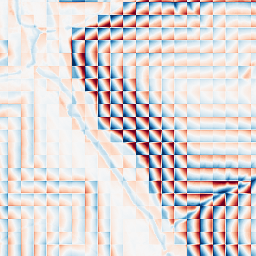
Category: wavelet
Decomposition family: wavelet_biorthogonal
Decomposition parameters: wavelet: bior1.3
level: 4
Upsampling method: cubic_catmull_rom
Upsampling parameters: scale: 4
Upsampling scale: 4